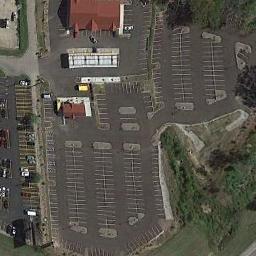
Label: parking_lot